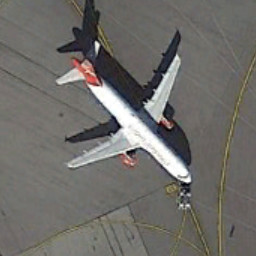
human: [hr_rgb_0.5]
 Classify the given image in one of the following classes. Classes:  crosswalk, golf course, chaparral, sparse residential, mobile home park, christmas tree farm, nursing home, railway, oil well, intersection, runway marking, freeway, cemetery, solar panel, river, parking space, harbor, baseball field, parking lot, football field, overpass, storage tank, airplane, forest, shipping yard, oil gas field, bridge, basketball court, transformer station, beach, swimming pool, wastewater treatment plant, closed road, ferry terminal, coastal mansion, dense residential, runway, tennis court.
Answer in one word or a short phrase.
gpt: airplane